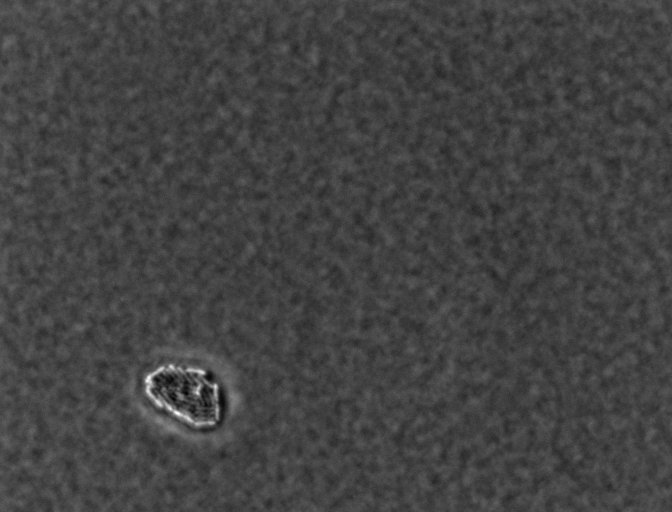
Salmonella enterica Typhimurium